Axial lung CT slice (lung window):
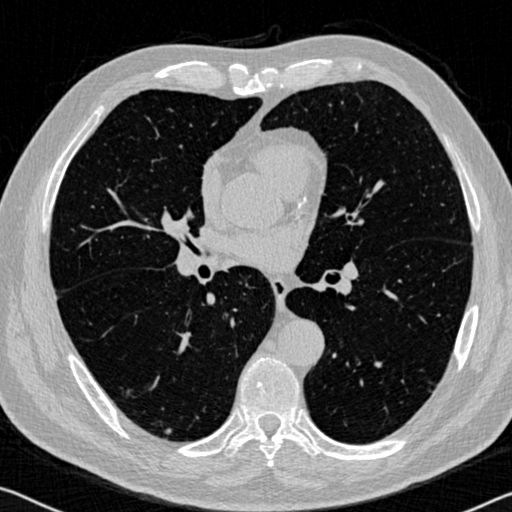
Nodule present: yes
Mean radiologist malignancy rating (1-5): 2.333